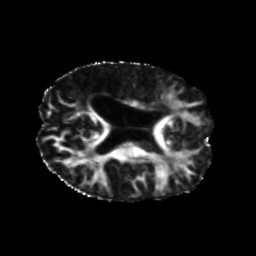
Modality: FA
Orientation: axial
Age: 69
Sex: female
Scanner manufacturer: siemens
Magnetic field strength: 3 T
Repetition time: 5.25 s
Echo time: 0.08 s